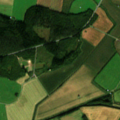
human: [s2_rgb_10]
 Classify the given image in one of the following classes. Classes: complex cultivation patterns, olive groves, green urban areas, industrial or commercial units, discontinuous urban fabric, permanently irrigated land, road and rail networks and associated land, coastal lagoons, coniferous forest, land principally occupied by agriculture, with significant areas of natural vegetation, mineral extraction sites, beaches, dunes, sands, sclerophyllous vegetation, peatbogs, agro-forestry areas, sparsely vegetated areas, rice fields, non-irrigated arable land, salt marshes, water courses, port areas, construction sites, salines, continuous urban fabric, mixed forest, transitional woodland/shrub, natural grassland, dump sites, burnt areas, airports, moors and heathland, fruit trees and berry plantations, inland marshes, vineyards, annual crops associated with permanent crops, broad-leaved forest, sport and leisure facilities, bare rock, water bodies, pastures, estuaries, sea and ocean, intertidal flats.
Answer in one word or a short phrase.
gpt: non-irrigated arable land, coniferous forest